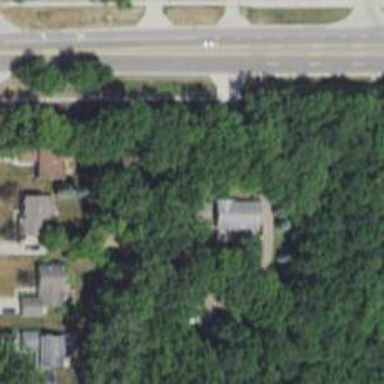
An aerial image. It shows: Driveway.